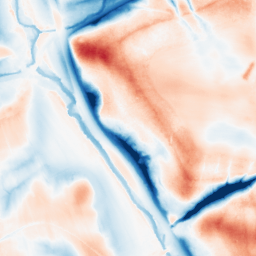
Category: trend_removal
Decomposition family: local_polynomial
Decomposition parameters: window_size: 51
degree: 1
Upsampling method: sinc_hamming
Upsampling parameters: scale: 4
kernel_size: 8
Upsampling scale: 4